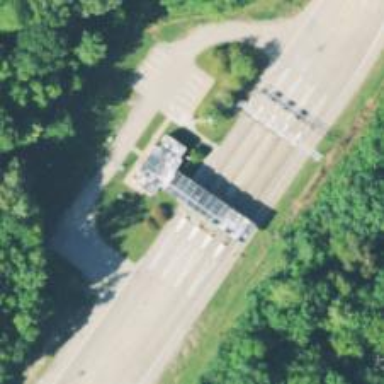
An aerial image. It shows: Toll gantry on the road.